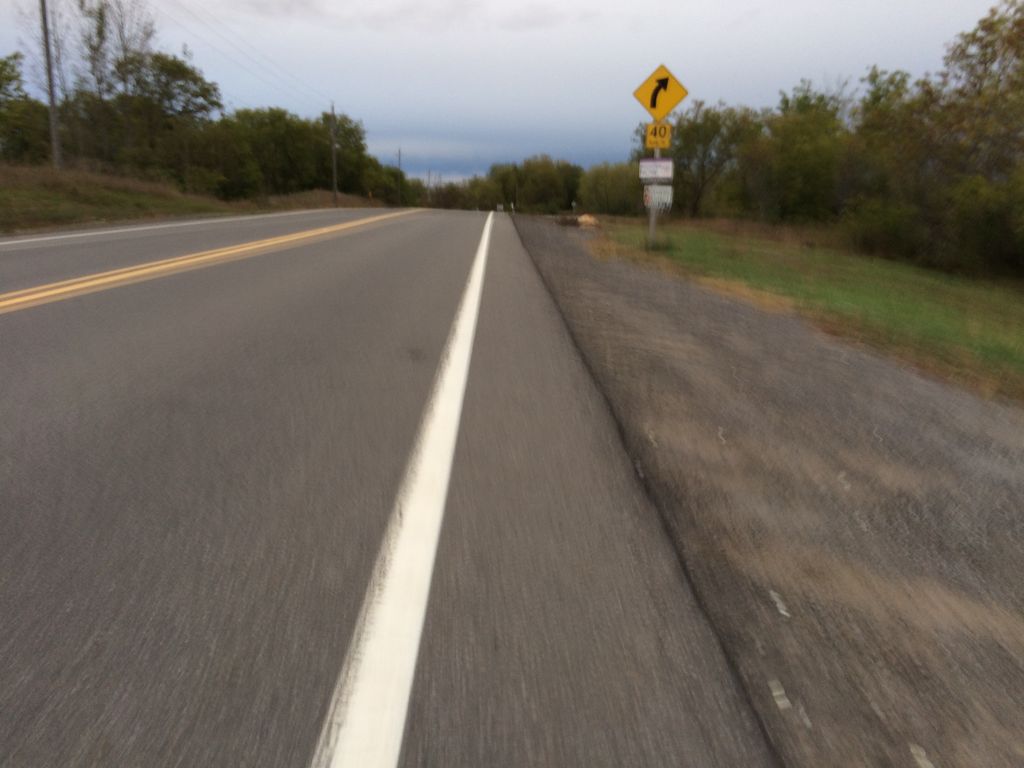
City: ottawa-gatineau